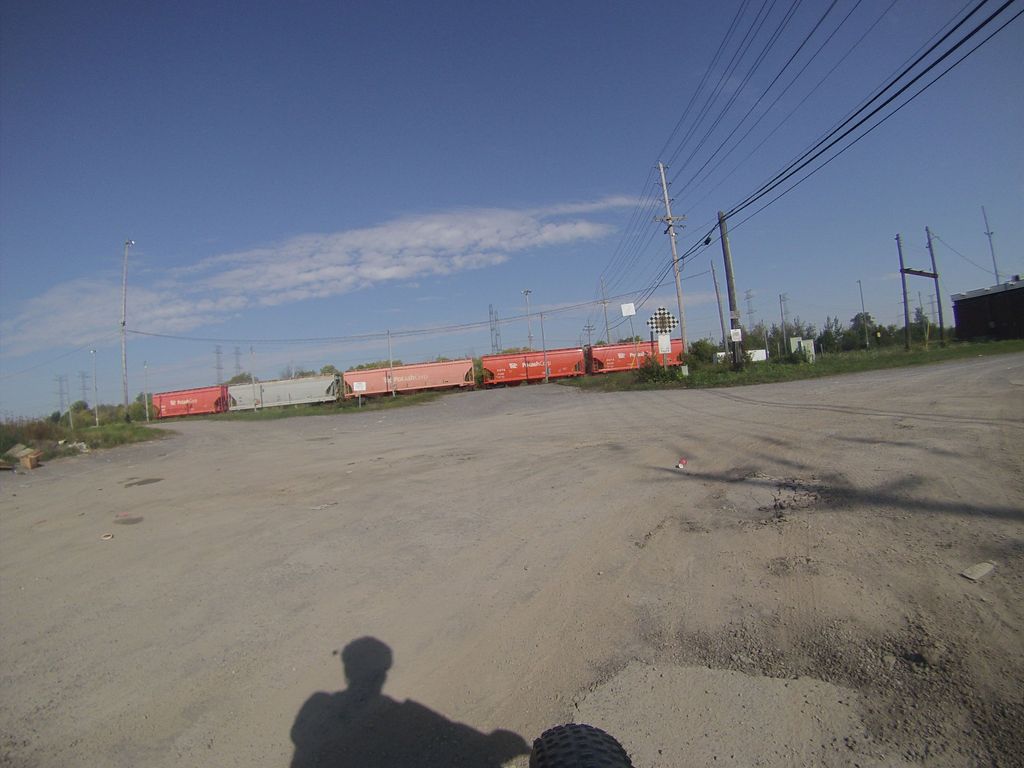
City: ottawa-gatineau